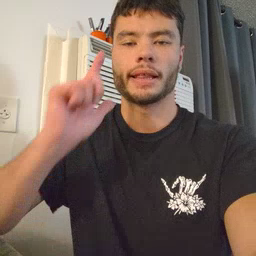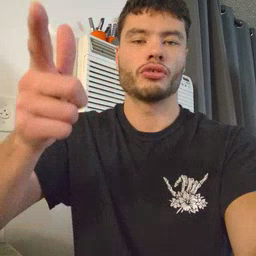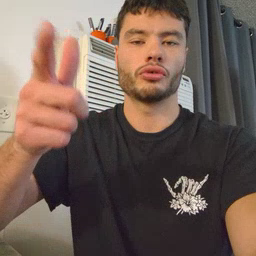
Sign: later